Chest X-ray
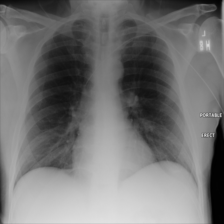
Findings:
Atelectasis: negative
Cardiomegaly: negative
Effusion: negative
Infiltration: negative
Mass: negative
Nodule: negative
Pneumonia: negative
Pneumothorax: negative
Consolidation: negative
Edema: negative
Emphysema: negative
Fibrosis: negative
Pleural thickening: negative
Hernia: negative